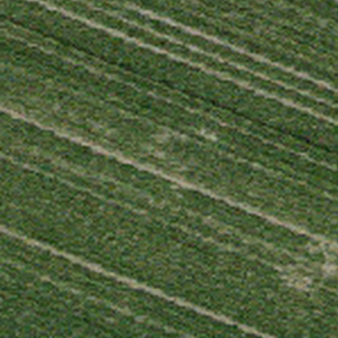
Label: other